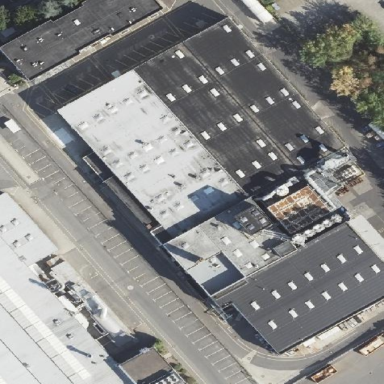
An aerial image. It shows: Building with flat roof.